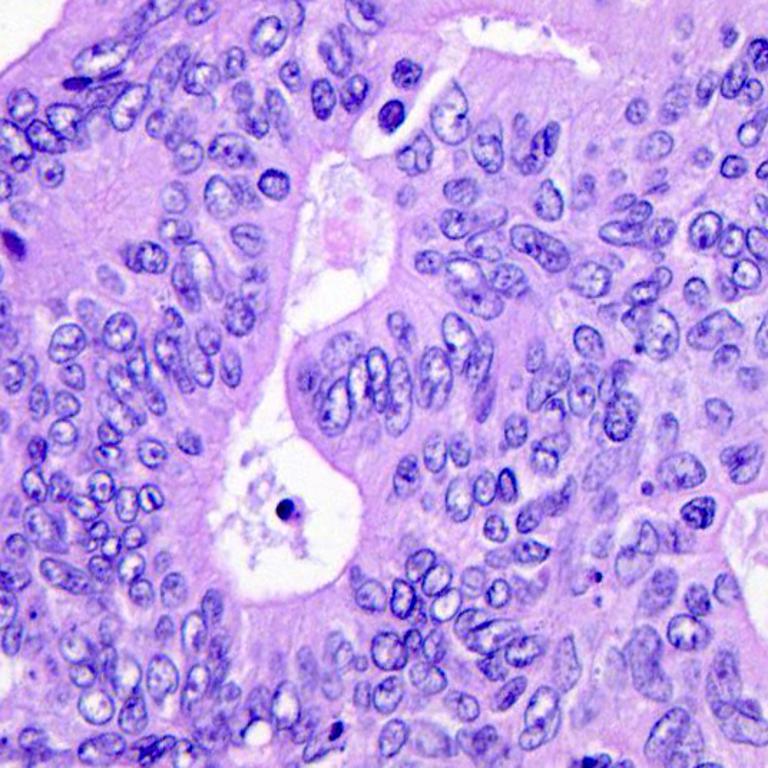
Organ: colon
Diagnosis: adenocarcinomas